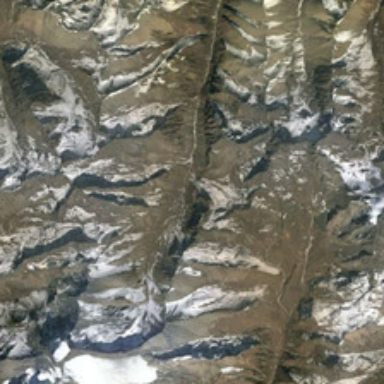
The yellow mountain is a piece of water wet .